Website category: book
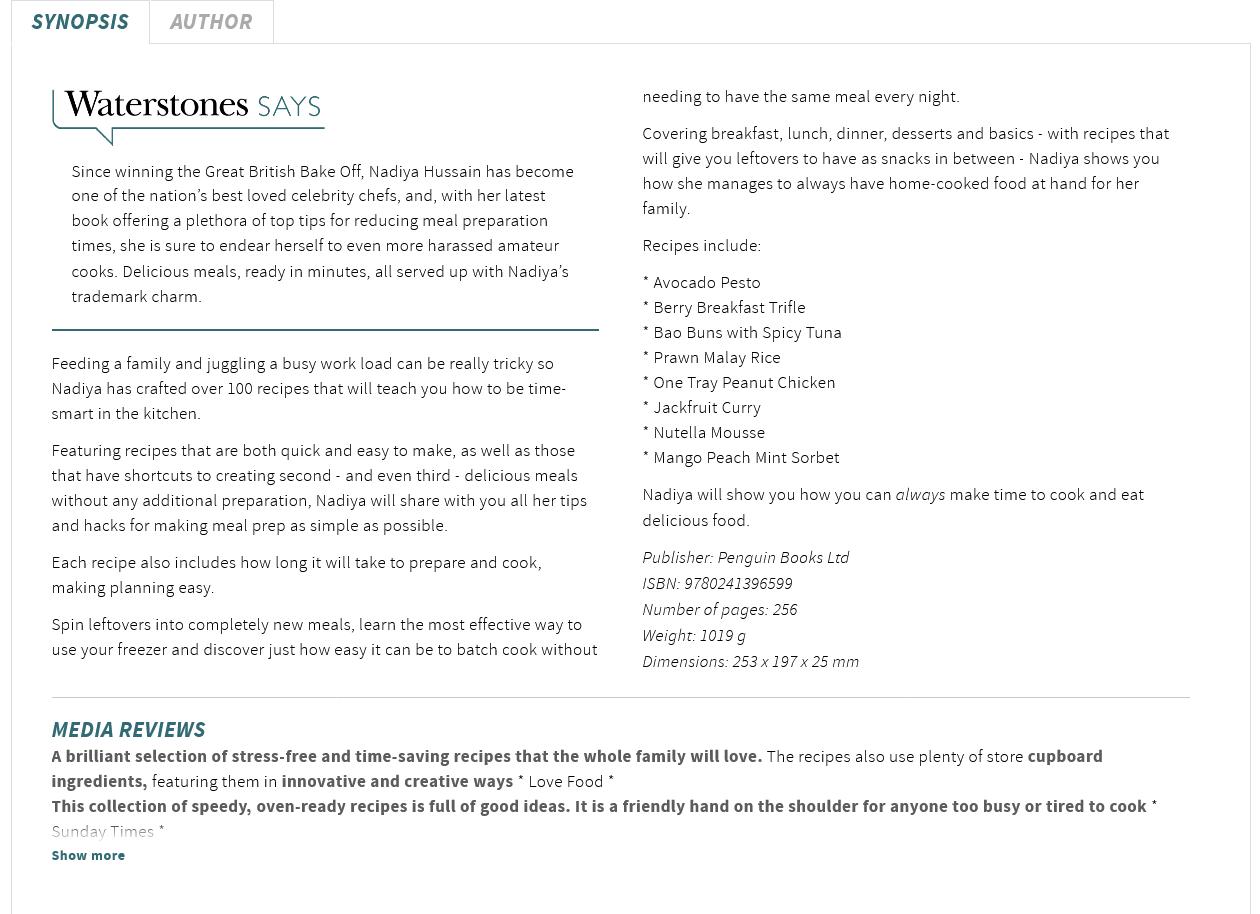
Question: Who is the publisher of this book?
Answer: Penguin Books Ltd

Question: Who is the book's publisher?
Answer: Penguin Books Ltd

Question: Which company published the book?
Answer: Penguin Books Ltd

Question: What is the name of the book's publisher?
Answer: Penguin Books Ltd

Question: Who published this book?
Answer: Penguin Books Ltd

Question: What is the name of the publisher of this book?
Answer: Penguin Books Ltd

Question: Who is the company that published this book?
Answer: Penguin Books Ltd

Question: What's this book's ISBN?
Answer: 9780241396599

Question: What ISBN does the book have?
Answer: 9780241396599

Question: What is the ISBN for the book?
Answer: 9780241396599

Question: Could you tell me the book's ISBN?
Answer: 9780241396599

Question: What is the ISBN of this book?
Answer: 9780241396599

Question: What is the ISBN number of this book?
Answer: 9780241396599

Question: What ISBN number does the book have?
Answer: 9780241396599

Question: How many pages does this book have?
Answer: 256

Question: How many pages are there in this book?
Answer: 256

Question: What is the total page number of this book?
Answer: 256

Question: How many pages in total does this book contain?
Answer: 256

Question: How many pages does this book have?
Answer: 256

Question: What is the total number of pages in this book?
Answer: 256

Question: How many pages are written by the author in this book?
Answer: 256

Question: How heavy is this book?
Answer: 1019 g

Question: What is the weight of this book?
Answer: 1019 g

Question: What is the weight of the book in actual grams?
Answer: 1019 g

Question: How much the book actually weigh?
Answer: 1019 g

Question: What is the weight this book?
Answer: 1019 g

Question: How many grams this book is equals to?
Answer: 1019 g

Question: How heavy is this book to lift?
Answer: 1019 g

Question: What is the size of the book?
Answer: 253 x 197 x 25 mm

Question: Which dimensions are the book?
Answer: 253 x 197 x 25 mm

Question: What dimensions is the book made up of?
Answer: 253 x 197 x 25 mm

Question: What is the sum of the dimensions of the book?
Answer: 253 x 197 x 25 mm

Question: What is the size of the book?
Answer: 253 x 197 x 25 mm

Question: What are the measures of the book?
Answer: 253 x 197 x 25 mm

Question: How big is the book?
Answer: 253 x 197 x 25 mm